Field crop: maize
Growth stage: 2
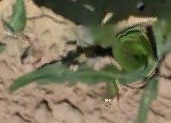
Species: maize